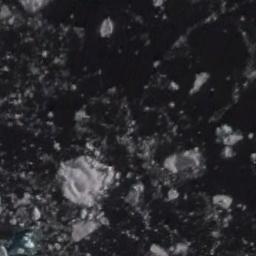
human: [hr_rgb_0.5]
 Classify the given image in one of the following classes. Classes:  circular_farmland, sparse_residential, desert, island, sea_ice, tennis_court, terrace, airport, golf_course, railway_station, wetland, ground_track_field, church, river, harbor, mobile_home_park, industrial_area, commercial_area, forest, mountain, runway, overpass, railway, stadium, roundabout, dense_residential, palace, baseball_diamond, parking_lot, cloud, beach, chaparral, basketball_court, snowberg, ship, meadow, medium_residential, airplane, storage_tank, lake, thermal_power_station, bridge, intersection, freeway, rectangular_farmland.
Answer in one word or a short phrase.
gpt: sea_ice